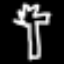
Label: palm tree